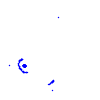
Particle: proton